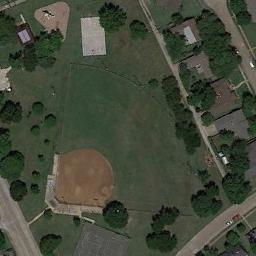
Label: baseball_diamond